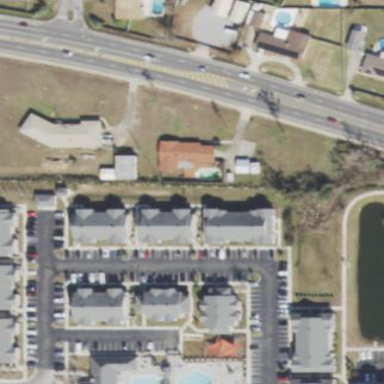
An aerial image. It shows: Residential area consisting of single-family homes.